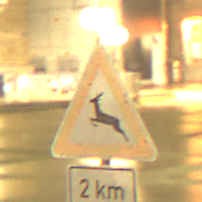
Verkehrszeichen: WildwechselRechts
Zusatzzeichen unten: Entfernungsangaben2
Umgebung: Outdoor, Urban
Tageszeit: Night
Wetter: Overcast
Licht: Artificial
Jahreszeit: NotSpecified
Kontrast: MediumContrast